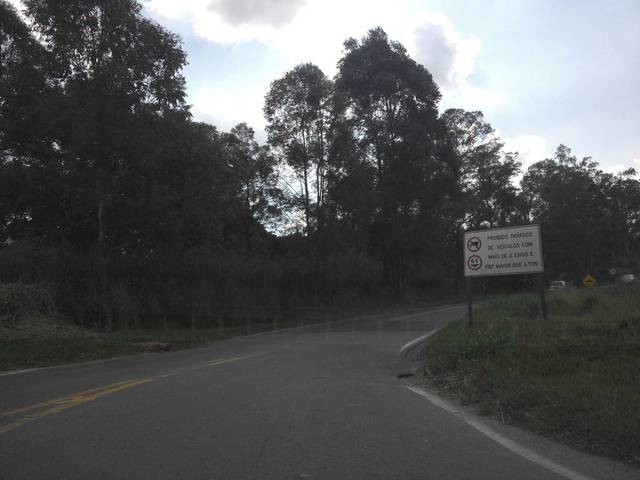
Region: Brazil
Coordinates: -23.011, -47.003